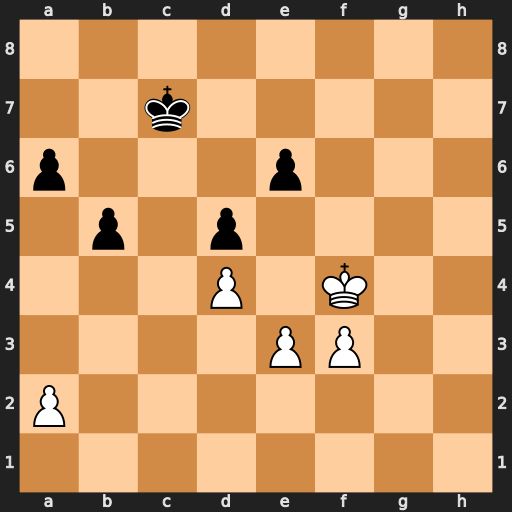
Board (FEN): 8/2k5/p3p3/1p1p4/3P1K2/4PP2/P7/8
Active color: w
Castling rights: -
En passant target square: -
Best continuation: Ke5 Kd7 f4 b4 f5 exf5 Kxd5